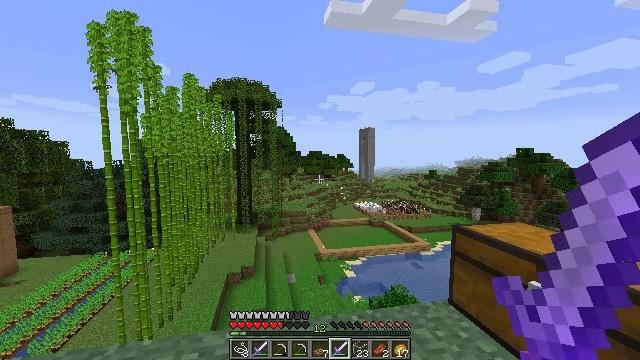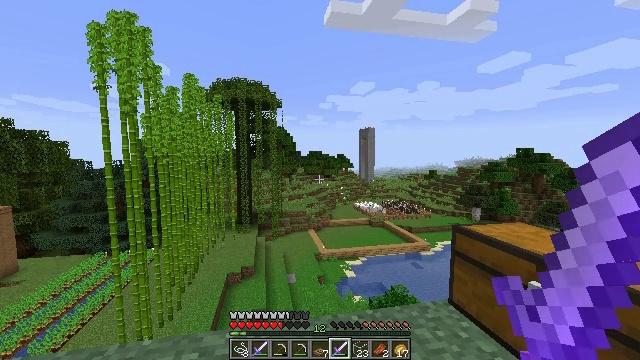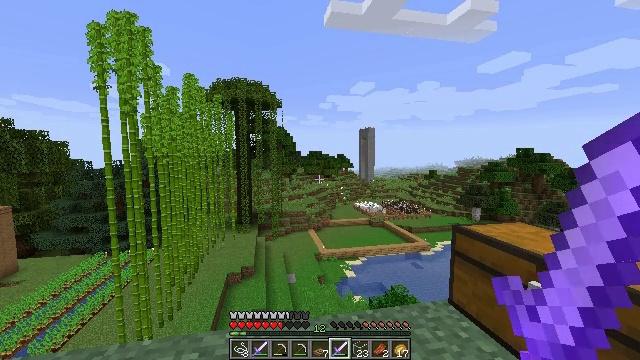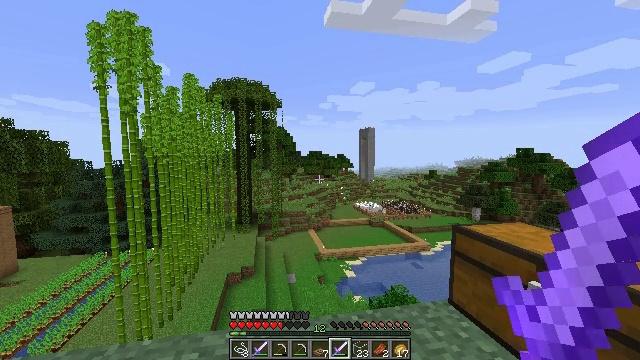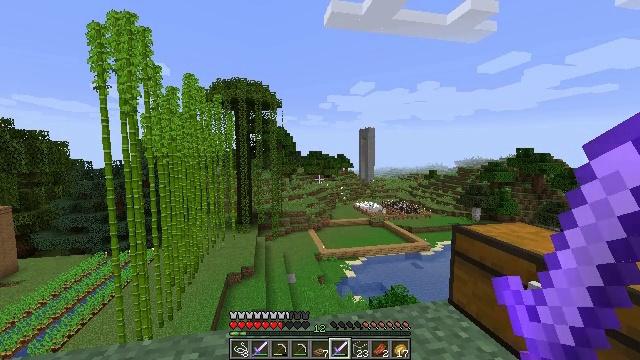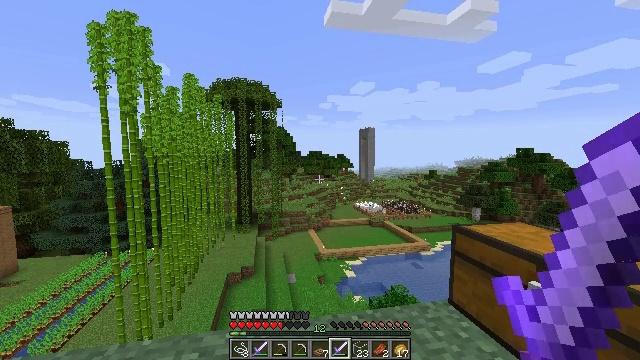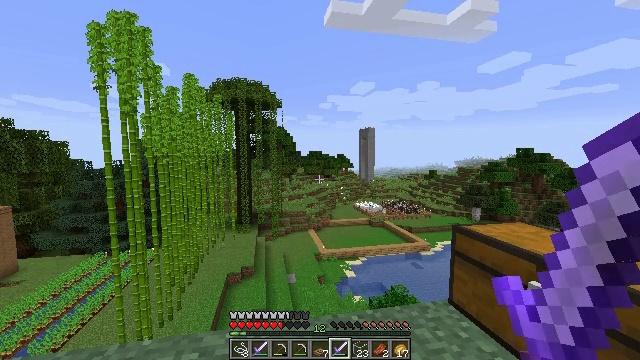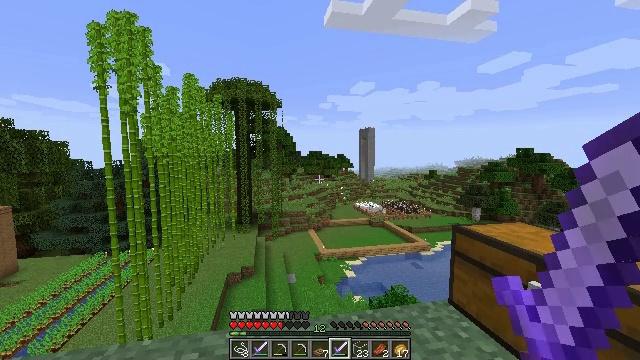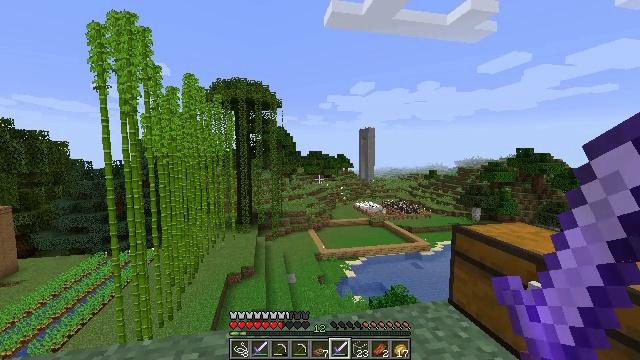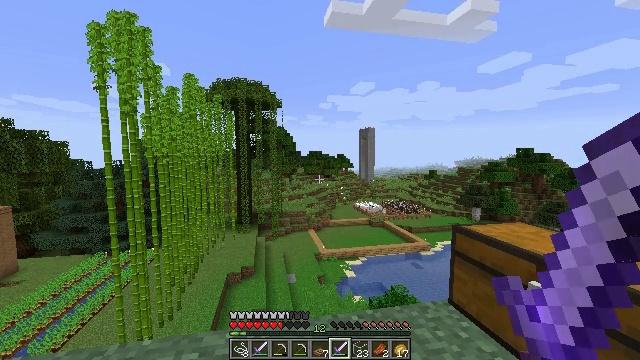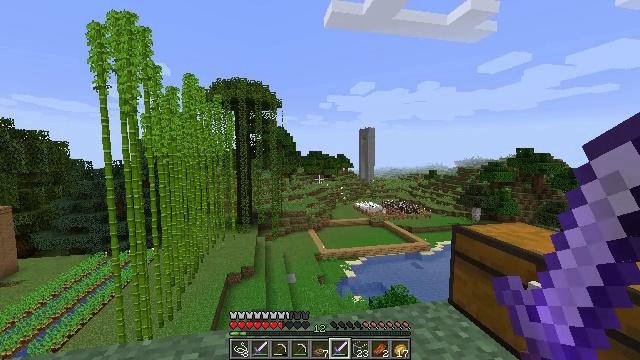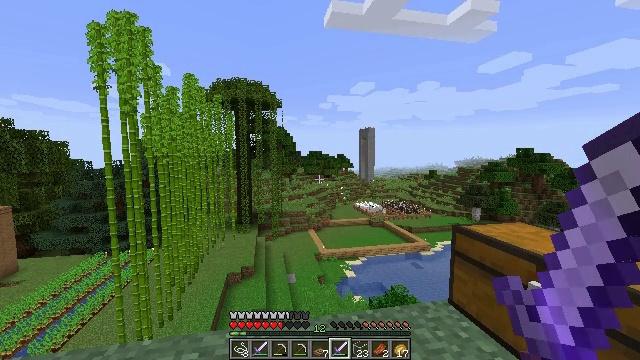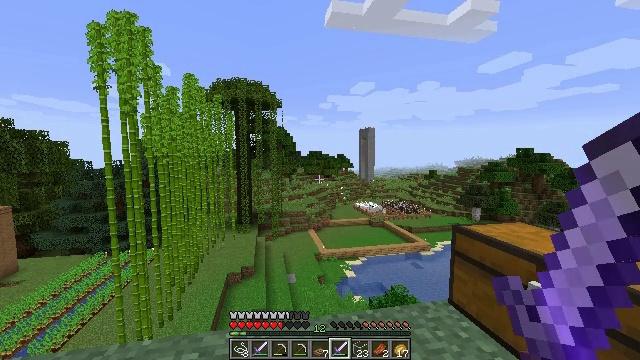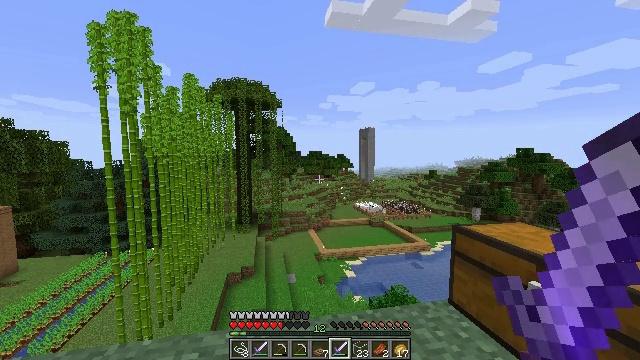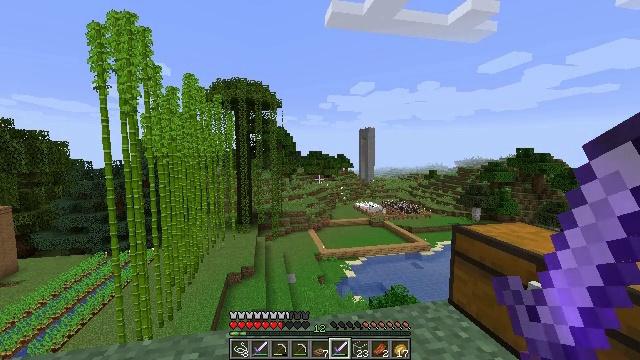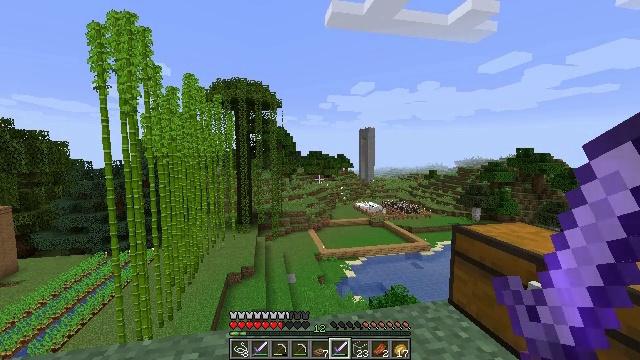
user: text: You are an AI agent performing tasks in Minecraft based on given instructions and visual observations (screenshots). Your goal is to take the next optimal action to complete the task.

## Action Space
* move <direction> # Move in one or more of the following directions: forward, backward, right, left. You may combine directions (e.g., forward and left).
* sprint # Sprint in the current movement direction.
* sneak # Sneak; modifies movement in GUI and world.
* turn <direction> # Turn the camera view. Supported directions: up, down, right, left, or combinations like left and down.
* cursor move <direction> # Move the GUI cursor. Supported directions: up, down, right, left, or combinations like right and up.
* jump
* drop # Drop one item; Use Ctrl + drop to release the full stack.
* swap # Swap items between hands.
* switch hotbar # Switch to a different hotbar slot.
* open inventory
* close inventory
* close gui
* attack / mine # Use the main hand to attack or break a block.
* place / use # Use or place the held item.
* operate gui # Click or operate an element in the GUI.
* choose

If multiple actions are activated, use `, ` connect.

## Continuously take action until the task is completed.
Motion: motion action
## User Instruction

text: Gather materials to craft a book.
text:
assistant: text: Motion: no_op
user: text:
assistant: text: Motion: no_op
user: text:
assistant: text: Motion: no_op
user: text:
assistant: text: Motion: no_op
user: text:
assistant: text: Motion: no_op
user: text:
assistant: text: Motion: no_op
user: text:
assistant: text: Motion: no_op
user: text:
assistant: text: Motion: no_op
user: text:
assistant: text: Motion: no_op
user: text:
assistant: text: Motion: no_op
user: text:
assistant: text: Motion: no_op
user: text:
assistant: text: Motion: no_op
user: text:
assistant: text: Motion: no_op
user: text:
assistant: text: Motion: no_op
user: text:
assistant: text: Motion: no_op
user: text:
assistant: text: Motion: no_op
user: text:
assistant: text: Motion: no_op
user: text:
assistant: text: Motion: no_op
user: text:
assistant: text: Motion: no_op
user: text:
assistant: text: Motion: no_op
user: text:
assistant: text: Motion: no_op
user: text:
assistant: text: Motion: no_op
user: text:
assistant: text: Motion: no_op
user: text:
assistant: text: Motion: no_op
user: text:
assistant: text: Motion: no_op
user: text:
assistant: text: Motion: no_op
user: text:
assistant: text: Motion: no_op
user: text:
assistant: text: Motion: no_op
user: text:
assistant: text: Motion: no_op
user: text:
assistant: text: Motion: no_op